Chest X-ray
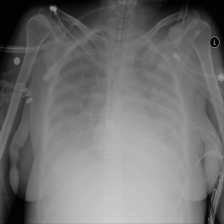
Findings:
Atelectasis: negative
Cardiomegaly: negative
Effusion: positive
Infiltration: negative
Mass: negative
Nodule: negative
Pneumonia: negative
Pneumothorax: negative
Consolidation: positive
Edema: negative
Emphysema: negative
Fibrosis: negative
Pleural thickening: negative
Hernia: negative